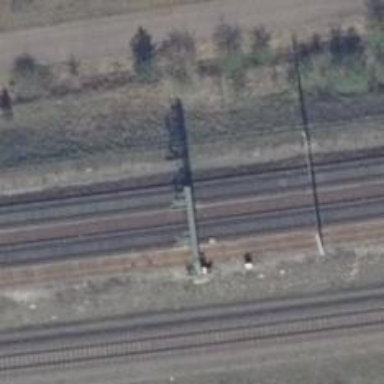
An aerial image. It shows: Railway signal.